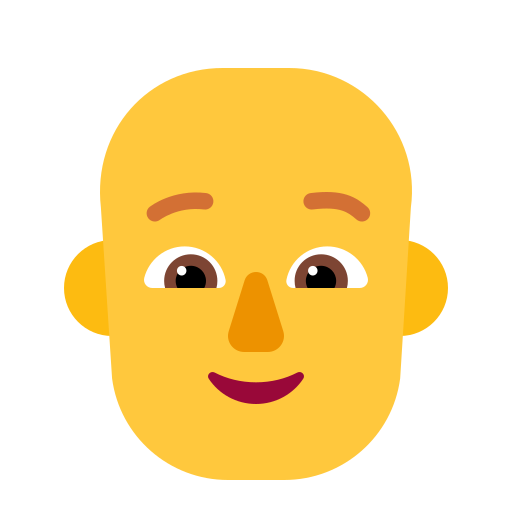
person bald flat default